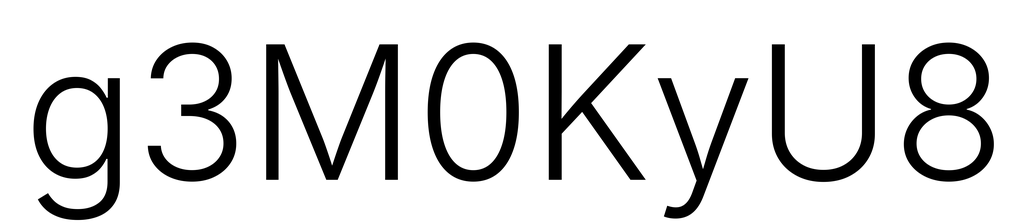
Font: Inter_Light